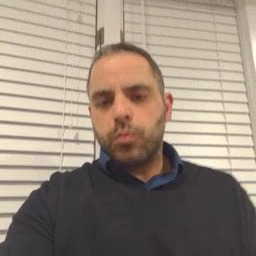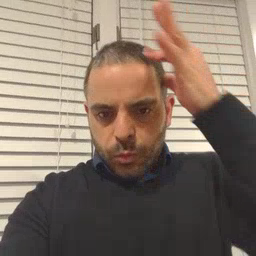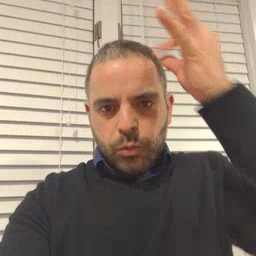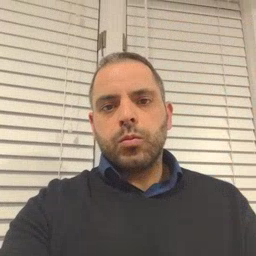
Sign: hair